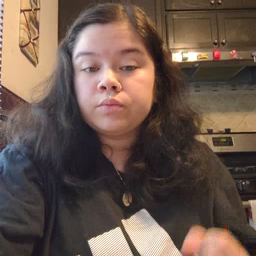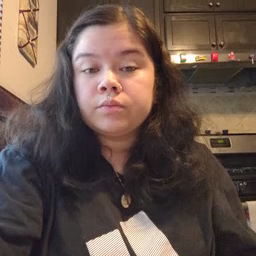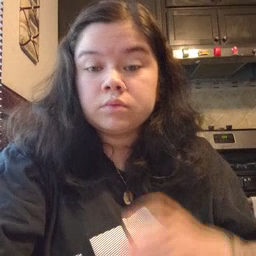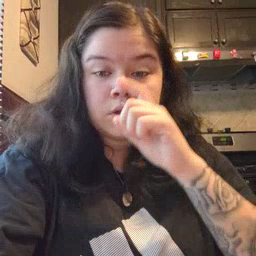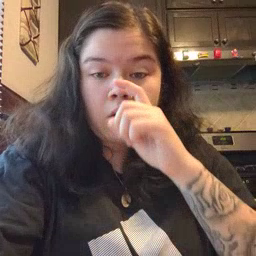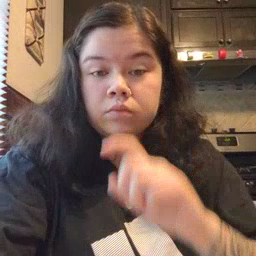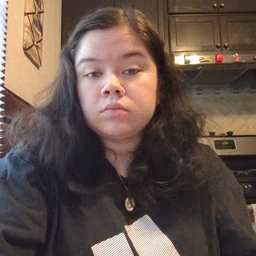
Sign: doll